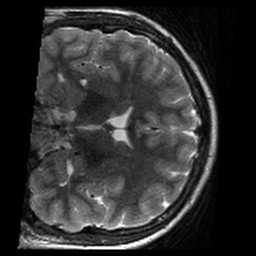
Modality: T2w
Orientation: coronal
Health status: healthy
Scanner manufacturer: siemens
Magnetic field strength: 3 T
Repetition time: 8.02 s
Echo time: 0.08 s